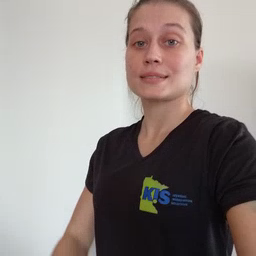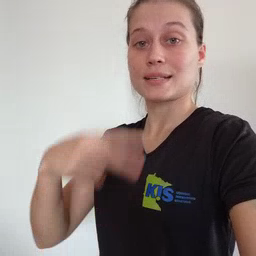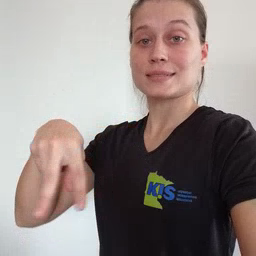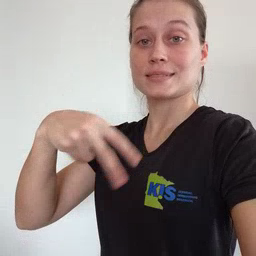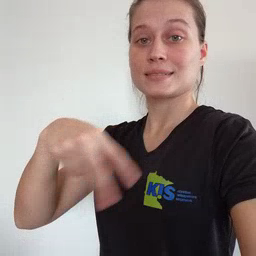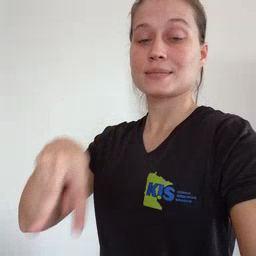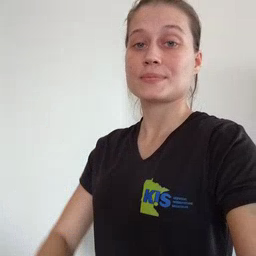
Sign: dance